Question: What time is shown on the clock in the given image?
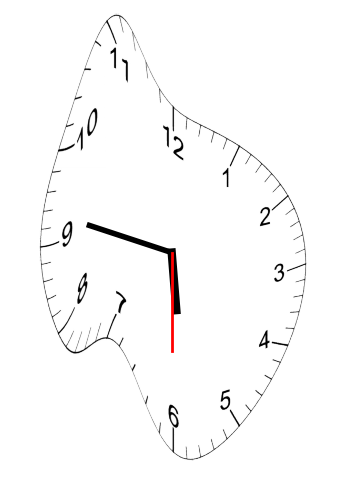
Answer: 05:46:30